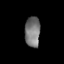
Tissue: lung
Cell type: Epithelial cells
Senescence score: 0.1935
Nuclear area (px): 456
Mean DAPI intensity: 119.136